Question: I have this simple data frame holding three replicates (value) for each factor (CT). I would like to plot it as geom_point and than the means of the point as geom_line.
'''
gene <- c("Ckap5","Ckap5","Ckap5","Ckap5","Ckap5","Ckap5","Ckap5","Ckap5","Ckap5","Ckap5","Ckap5","Ckap5","Ckap5","Ckap5","Ckap5")
value <- c(0.86443, 0.79032, 0.86517, 0.79782, 0.79439, 0.89221, 0.93071, 0.87170, 0.86488, 0.91133, 0.87202, 0.84028, 0.83242, 0.74016, 0.86656)
CT <- c("ET","ET","ET", "HP","HP","HP","HT","HT","HT", "LT","LT","LT","P","P","P")
df<- cbind(gene,value,CT)
df<- data.frame(df)
'''
So, I can make the scatter plot.
'''
ggplot(df, aes(x=CT, y=value)) + geom_point()
'''

How do I get a geom_line representing the means for each factor. I have tried the stat_summary:
'''
ggplot(df, aes(x=CT, y=value)) + geom_point() +
stat_summary(aes(y = value,group = CT), fun.y=mean, colour="red", geom="line")
'''
But it does not work.
"geom_path: Each group consist of only one observation. Do you need to adjust the group aesthetic?"
But each group has three observations, what is wrong?
Ps. I am also interested in a smooth line.
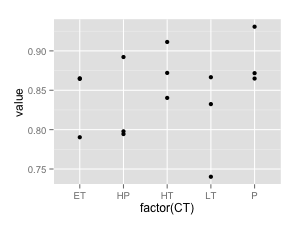
Answer: You should set the 'group aes' to 1:
'''
ggplot(df, aes(x=CT, y=value)) + geom_point() +
stat_summary(aes(y = value,group=1), fun.y=mean, colour="red", geom="line",group=1)
'''